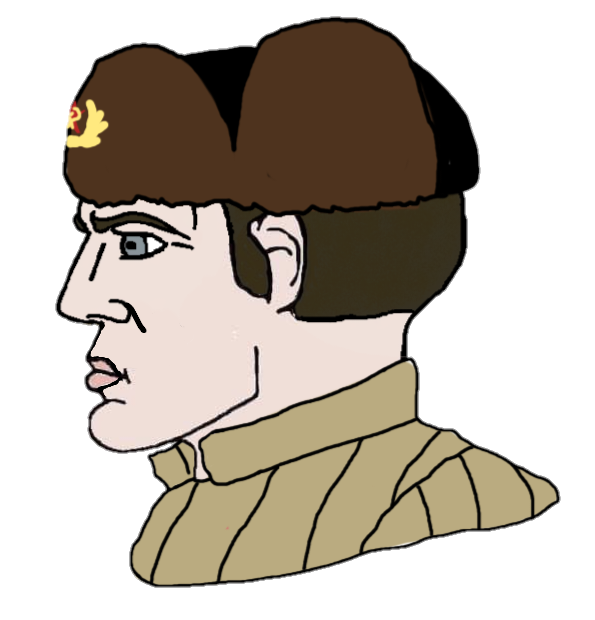
Label: 4_Yes_Chad